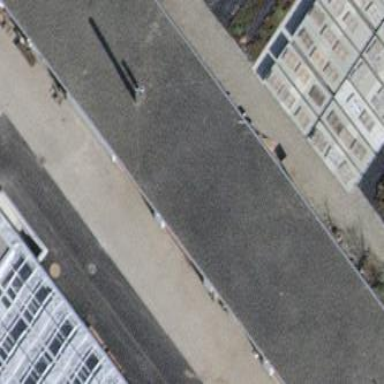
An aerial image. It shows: Garage building.